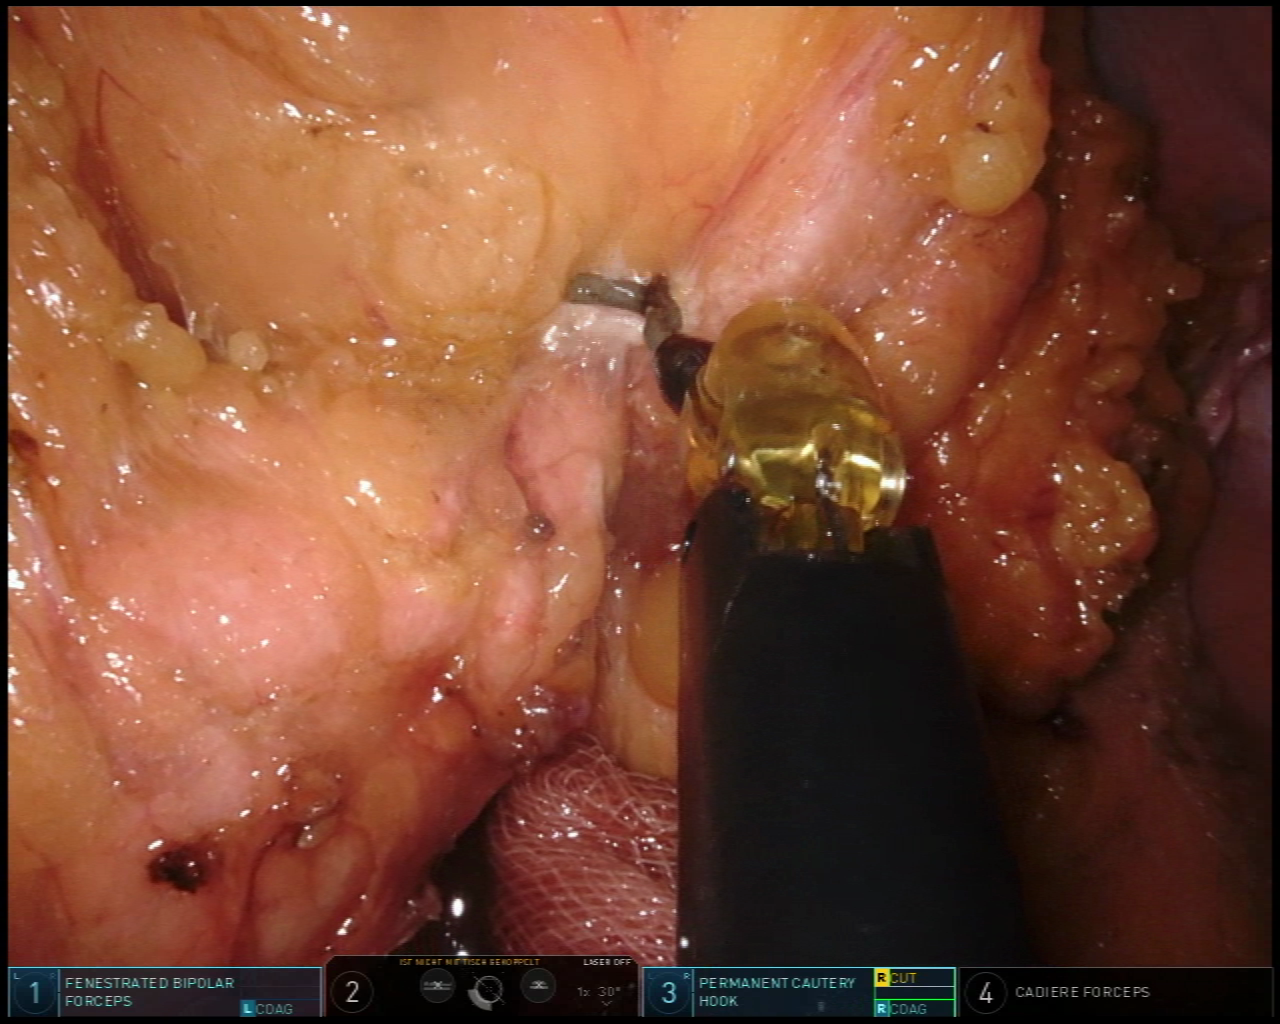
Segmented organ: pancreas
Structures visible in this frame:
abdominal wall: yes
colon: no
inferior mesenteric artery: no
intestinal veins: no
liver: no
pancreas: yes
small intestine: no
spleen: no
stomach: no
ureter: no
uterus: no
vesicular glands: no